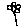
Label: flower